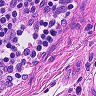
Metastatic tissue present: no